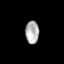
Tissue: skin
Cell type: Myeloid cells
Senescence score: 0.7675
Nuclear area (px): 308
Mean DAPI intensity: 172.705